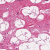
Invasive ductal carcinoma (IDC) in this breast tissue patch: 0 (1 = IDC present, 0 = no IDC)